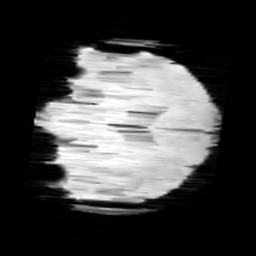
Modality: minIP
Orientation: coronal
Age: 13
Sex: male
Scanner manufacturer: siemens
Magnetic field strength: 3 T
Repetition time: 0.027 s
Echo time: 0.02 s